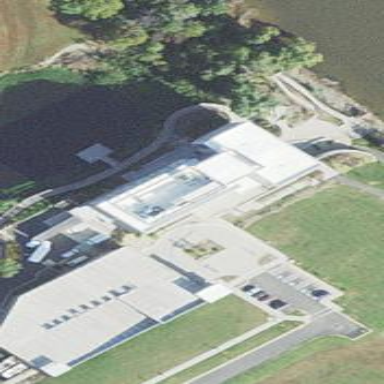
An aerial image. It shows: University building.